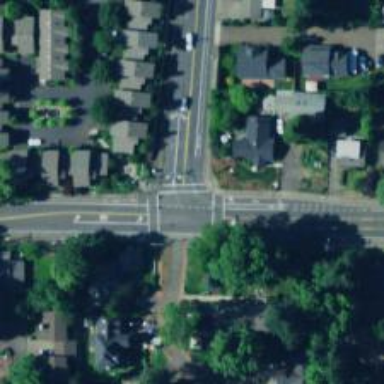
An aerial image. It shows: Solid stop line on the road.